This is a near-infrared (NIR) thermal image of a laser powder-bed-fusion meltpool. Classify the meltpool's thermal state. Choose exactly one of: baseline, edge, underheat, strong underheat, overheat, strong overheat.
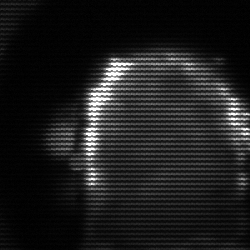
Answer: baseline